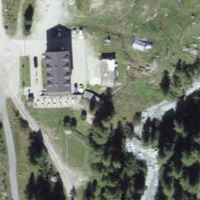
EUNIS habitat code: 26
Species observed at this site:
Rhododendron ferrugineum
Phoenicurus ochruros
Nucifraga caryocatactes
Leontopodium nivale